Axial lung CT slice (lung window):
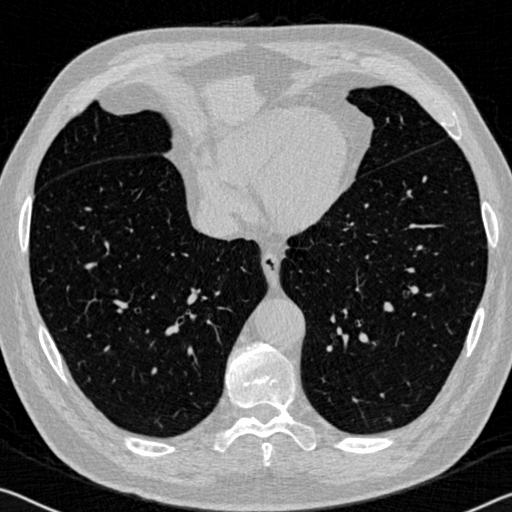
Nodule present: no